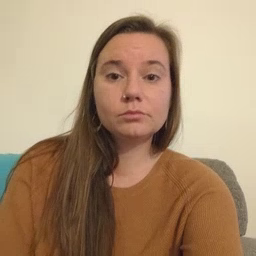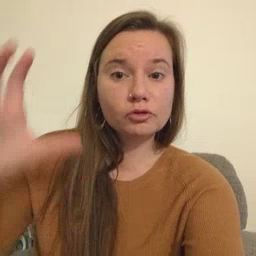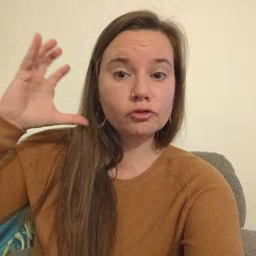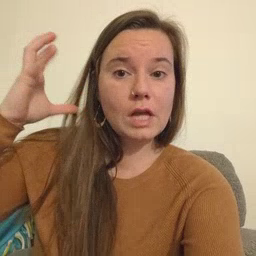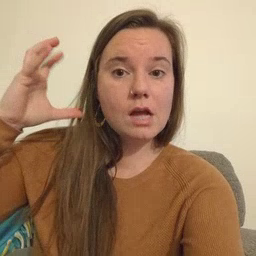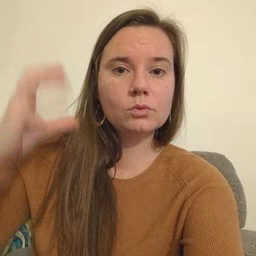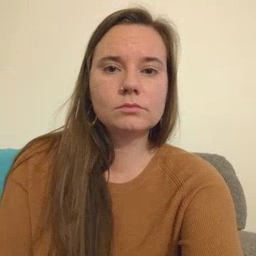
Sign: radio